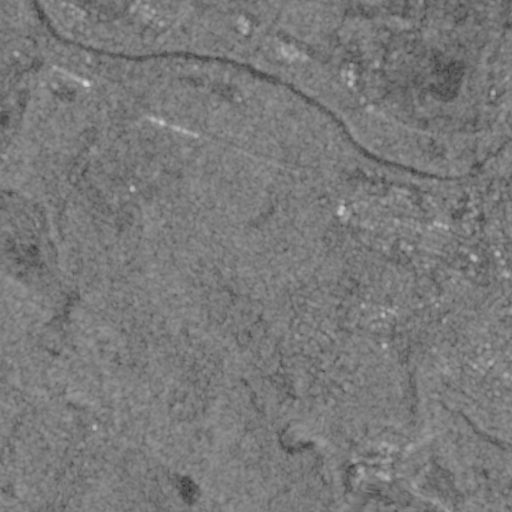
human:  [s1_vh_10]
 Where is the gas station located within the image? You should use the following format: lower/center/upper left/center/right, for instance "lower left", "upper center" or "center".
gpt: The gas station is located in the center right of the image.
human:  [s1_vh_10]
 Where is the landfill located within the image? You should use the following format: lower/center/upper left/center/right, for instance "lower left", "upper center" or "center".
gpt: The landfill is located in the upper right of the image.
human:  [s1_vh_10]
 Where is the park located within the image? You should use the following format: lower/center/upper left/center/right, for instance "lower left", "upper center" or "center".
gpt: The park is located in the right of the image.
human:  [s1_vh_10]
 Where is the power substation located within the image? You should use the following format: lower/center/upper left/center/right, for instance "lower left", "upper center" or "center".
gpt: The power substation is located in the center right of the image.
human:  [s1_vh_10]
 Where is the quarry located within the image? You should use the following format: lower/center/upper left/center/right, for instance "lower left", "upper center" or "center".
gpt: The quarry is located in the lower right of the image.
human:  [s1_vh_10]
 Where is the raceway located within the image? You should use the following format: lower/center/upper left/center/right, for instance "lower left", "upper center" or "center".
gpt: The raceway is located in the upper right of the image.
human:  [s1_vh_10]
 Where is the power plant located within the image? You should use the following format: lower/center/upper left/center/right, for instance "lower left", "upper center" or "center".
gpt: There is no power plant in the image.

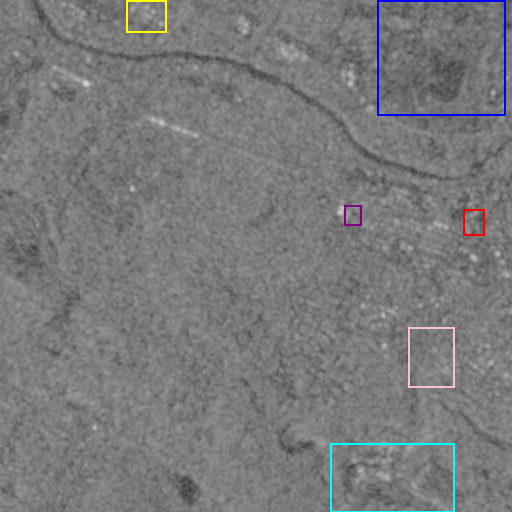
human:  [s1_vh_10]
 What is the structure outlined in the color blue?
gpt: The structure outlined in blue is a landfill.
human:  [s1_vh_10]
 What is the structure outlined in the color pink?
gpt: The structure outlined in pink is a park.
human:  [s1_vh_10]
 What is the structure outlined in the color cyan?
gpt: The structure outlined in cyan is a quarry.
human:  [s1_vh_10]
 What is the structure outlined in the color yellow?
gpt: The structure outlined in yellow is a wastewater plant.
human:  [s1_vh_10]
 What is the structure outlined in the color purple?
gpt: The structure outlined in purple is a building.
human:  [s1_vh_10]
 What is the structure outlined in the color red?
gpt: The structure outlined in red is a building.
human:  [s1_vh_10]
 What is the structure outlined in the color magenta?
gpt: There is no magenta outline.